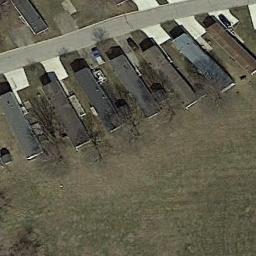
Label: mobile_home_park